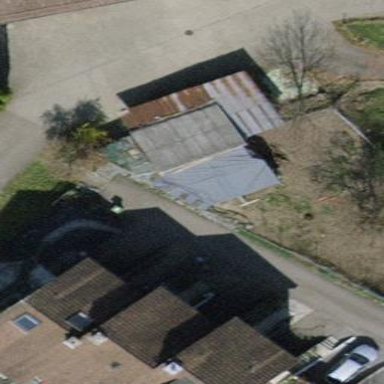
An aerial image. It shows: Shed.